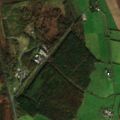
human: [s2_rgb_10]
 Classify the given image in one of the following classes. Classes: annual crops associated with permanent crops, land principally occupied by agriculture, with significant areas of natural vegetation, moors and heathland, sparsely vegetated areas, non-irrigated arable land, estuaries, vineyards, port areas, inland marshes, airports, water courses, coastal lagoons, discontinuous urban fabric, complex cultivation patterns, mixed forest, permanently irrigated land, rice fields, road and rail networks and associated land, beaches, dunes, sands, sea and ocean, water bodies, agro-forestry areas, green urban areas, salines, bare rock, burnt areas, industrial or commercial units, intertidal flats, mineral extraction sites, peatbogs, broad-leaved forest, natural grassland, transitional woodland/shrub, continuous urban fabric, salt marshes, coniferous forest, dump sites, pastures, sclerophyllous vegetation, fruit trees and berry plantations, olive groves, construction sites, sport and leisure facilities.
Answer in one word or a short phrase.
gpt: pastures, transitional woodland/shrub, peatbogs